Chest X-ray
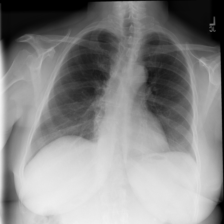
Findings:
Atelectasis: negative
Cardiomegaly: negative
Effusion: negative
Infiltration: negative
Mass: negative
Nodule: negative
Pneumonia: negative
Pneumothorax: negative
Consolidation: negative
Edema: negative
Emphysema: negative
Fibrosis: negative
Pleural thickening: negative
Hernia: negative